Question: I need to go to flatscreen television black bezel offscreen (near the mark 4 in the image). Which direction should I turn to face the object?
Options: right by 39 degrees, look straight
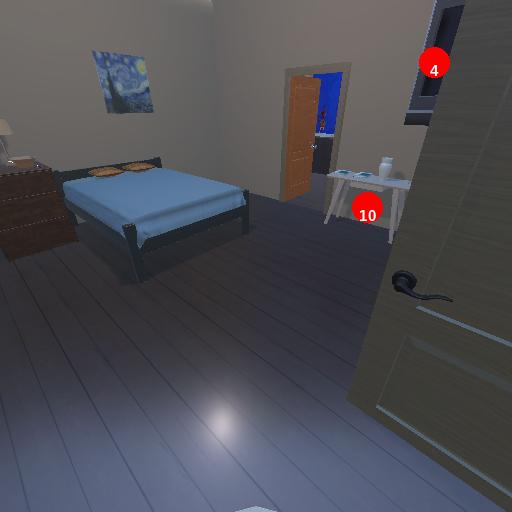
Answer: right by 39 degrees